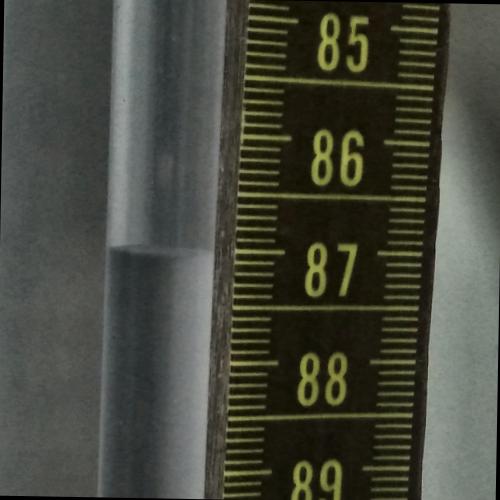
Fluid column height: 87.0 cm